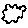
Label: cloud